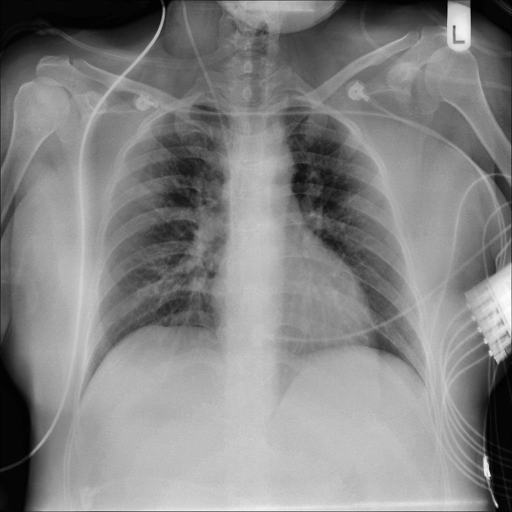
Finding: NORMAL